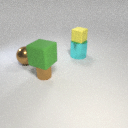
small brown metal cylinder to the right of large brown metal sphere